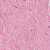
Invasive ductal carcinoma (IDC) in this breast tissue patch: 0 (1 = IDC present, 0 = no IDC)